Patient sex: M
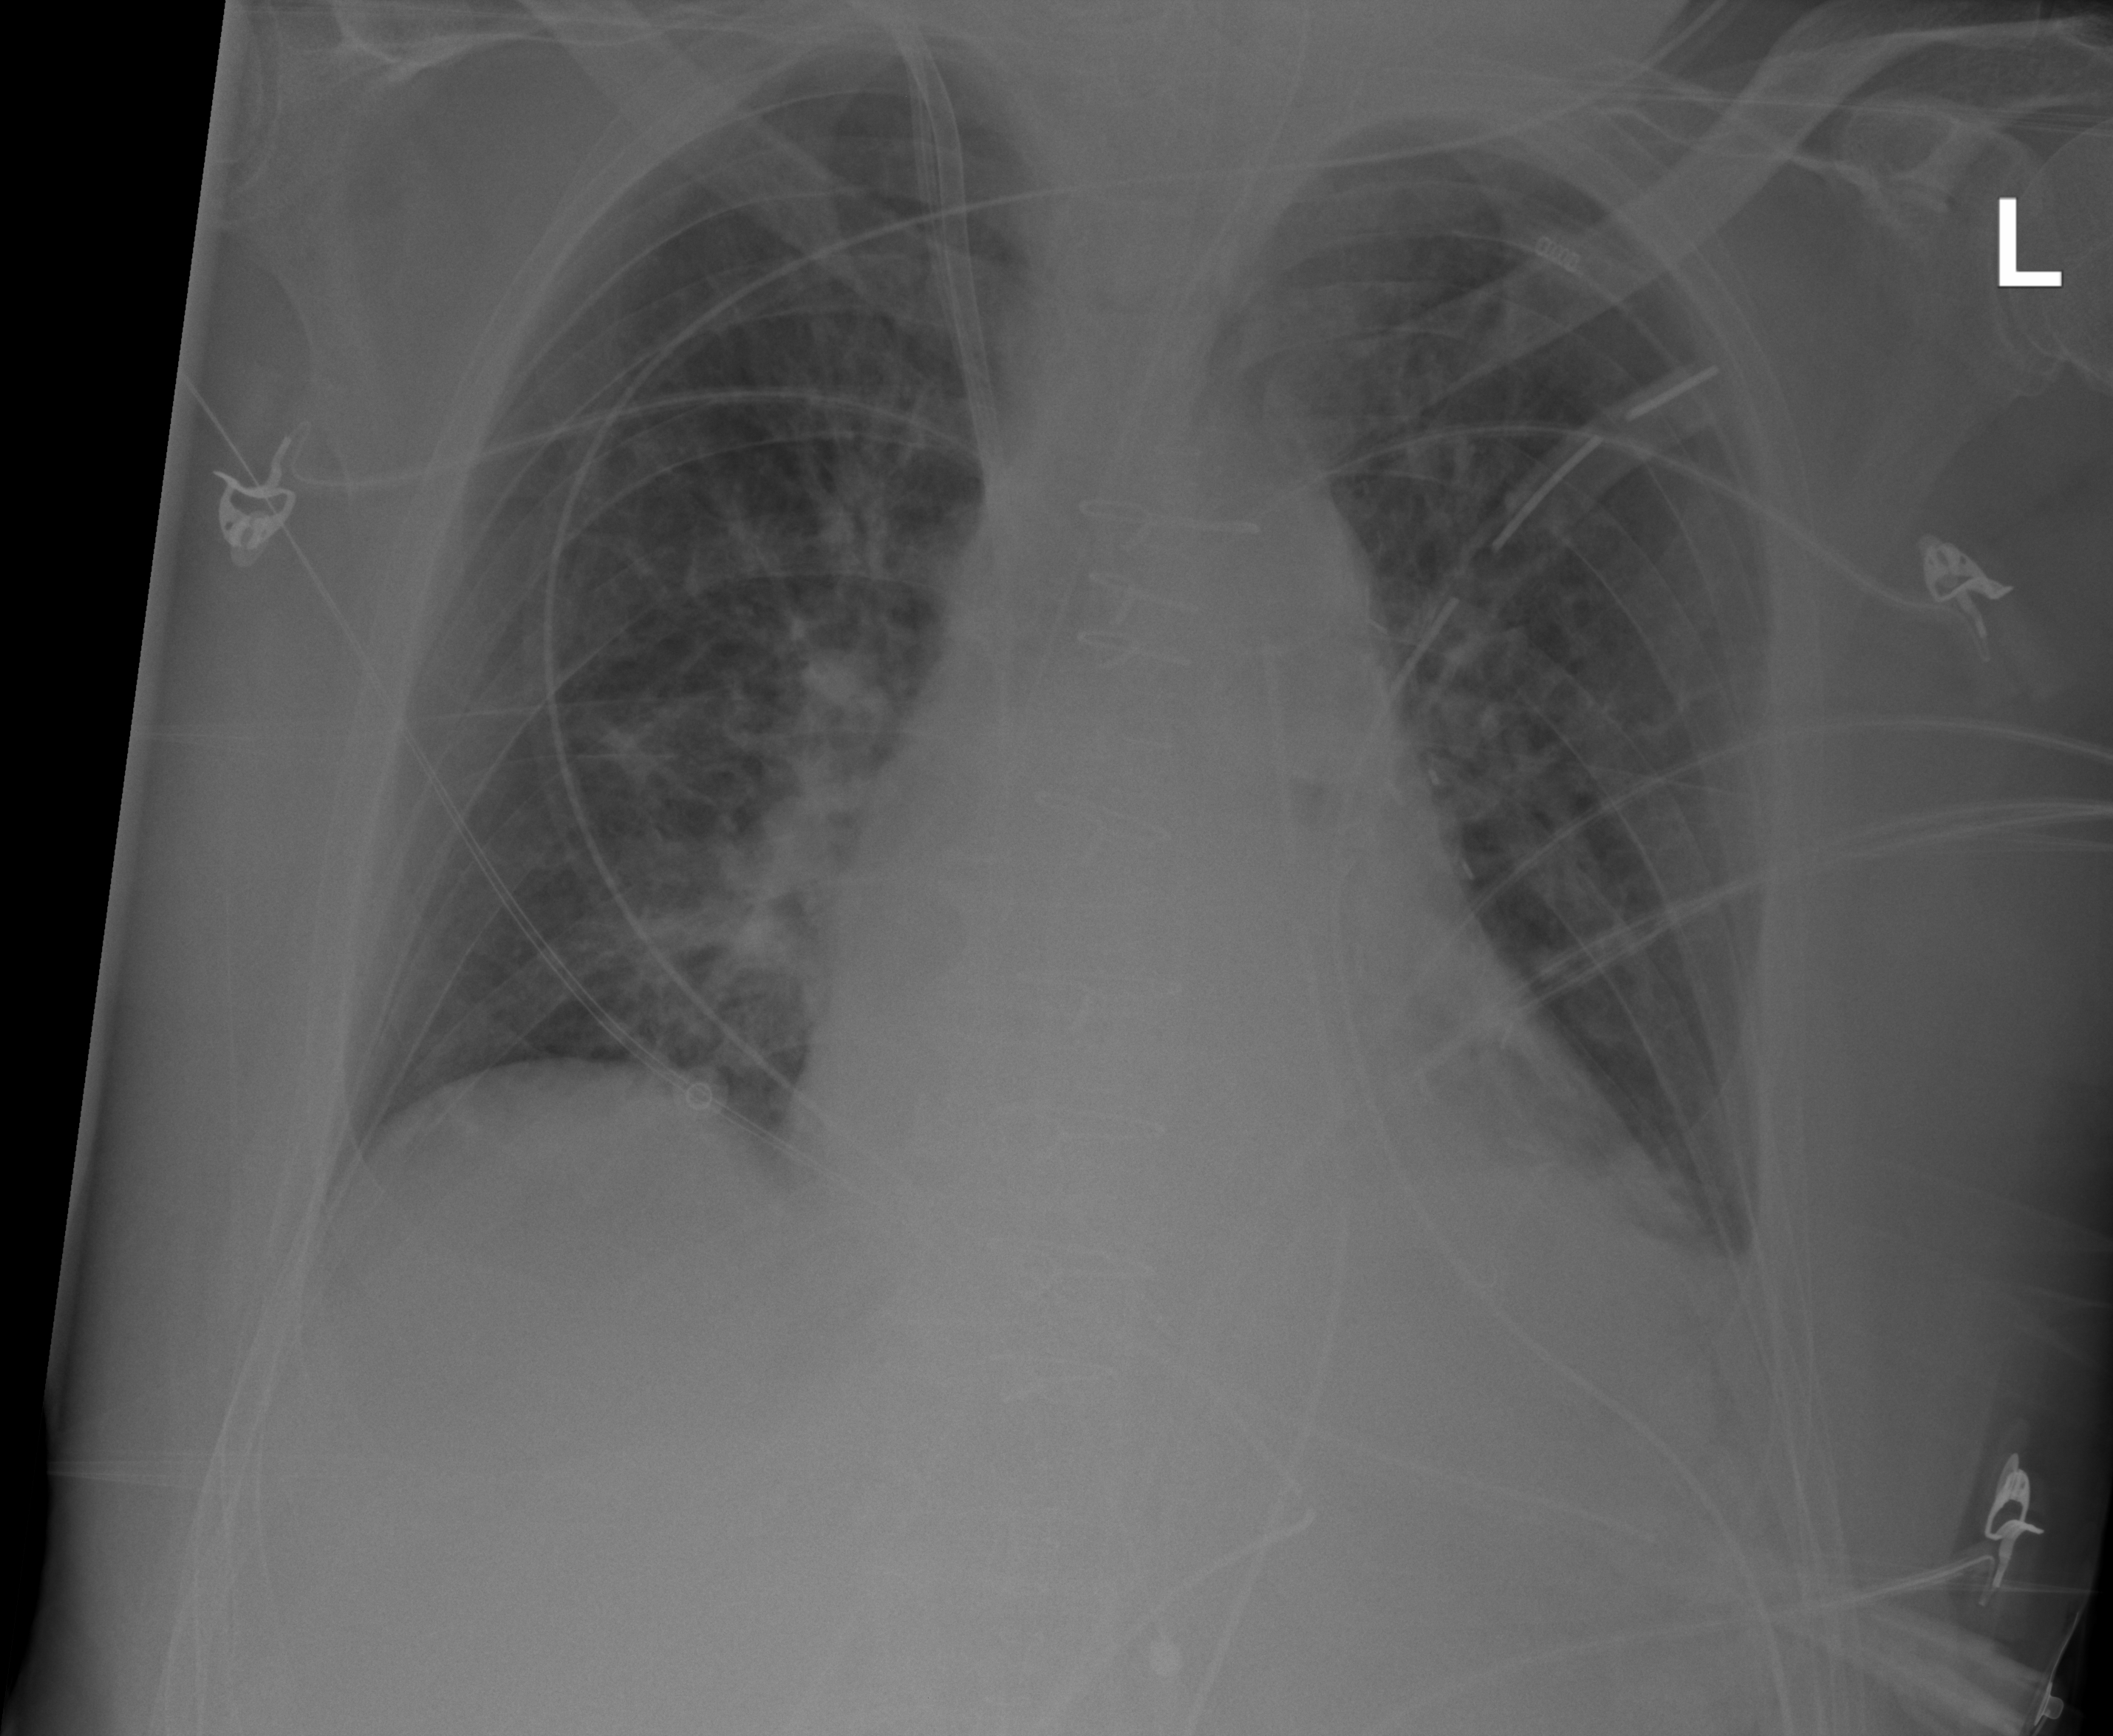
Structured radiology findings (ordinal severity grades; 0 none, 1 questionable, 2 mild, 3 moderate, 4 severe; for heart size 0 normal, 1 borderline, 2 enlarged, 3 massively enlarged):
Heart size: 1
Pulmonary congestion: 2
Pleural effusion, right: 0
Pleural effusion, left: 2
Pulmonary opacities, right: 1
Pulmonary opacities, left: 0
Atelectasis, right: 0
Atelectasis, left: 2